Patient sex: M
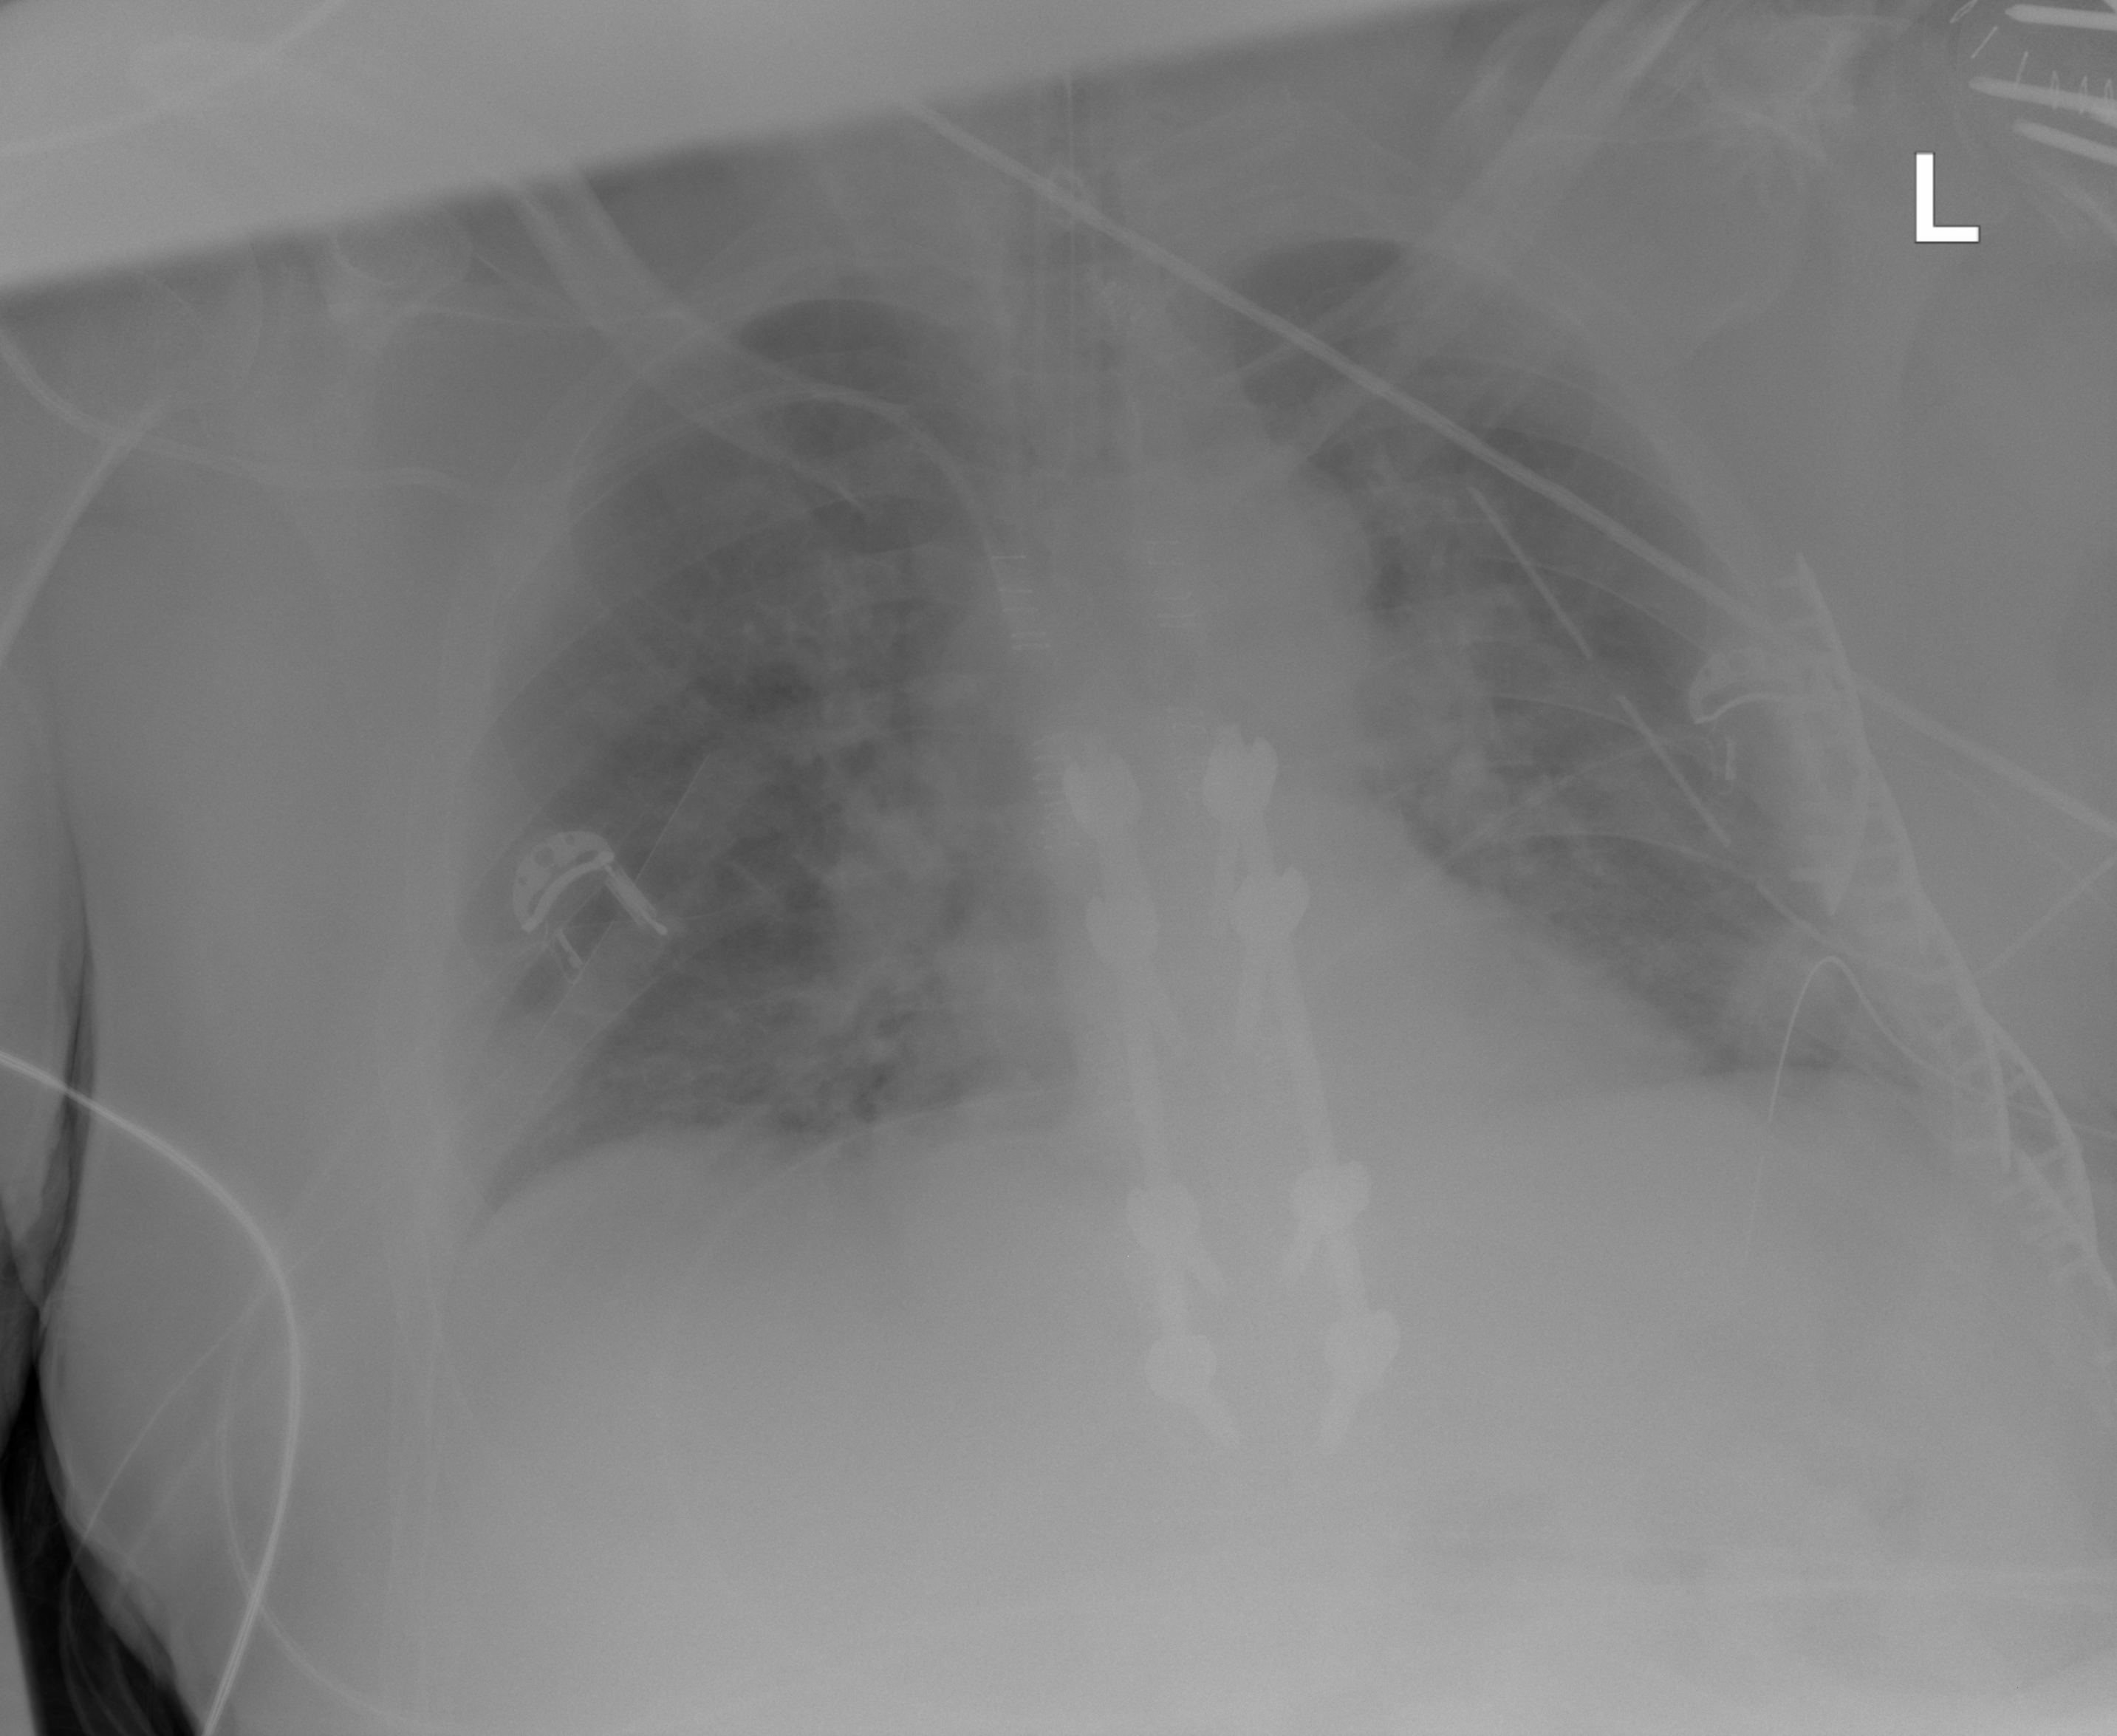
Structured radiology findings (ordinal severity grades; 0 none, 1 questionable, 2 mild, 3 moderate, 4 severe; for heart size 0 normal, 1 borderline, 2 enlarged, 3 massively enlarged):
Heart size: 0
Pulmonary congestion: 3
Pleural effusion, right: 2
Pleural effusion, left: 2
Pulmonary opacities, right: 2
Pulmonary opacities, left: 3
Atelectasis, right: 0
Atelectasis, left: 0